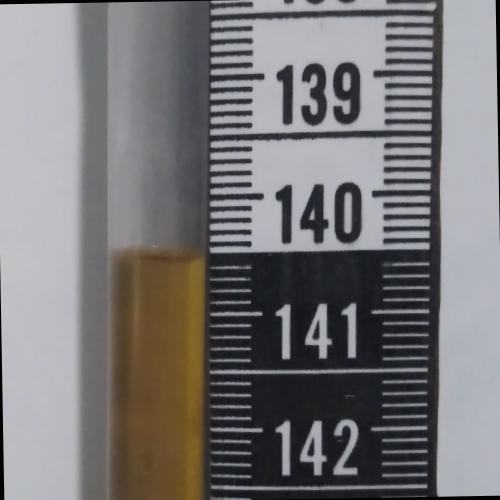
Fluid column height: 140.5 cm